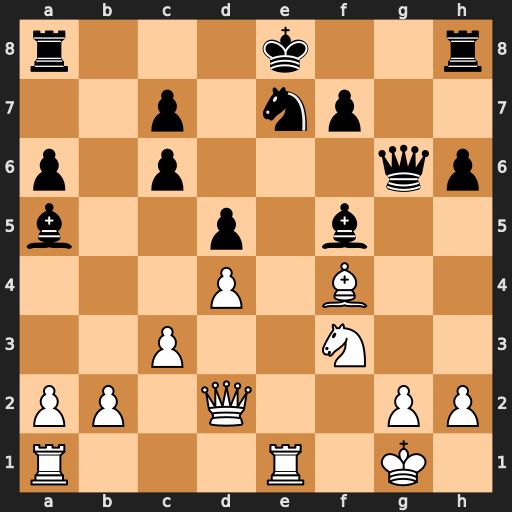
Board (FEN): r3k2r/2p1np2/p1p3qp/b2p1b2/3P1B2/2P2N2/PP1Q2PP/R3R1K1
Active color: w
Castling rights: kq
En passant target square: -
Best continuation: Nh4 Qh5 Nxf5